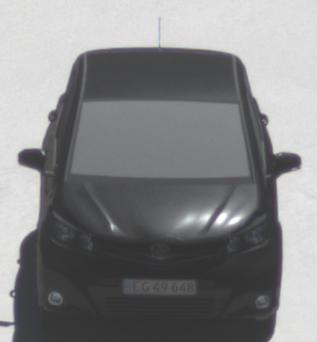
Make: Toyota
Model: Yaris 1.0
Detailed model: Yaris (XP9)
Model produced from: 2009/01
Model produced until: 2010/10
Doors: 3
Color: black
Road condition: wet road
Daytime: midday
Contrast: high contrast